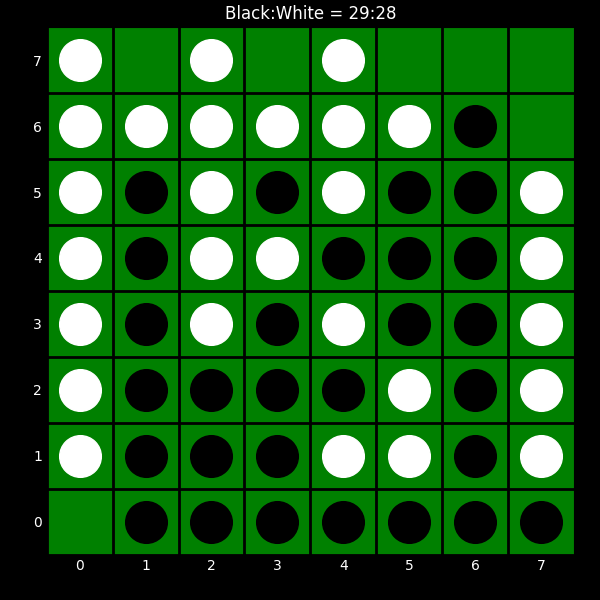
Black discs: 29
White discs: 28